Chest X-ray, AP view. Patient: 56 years old, sex F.
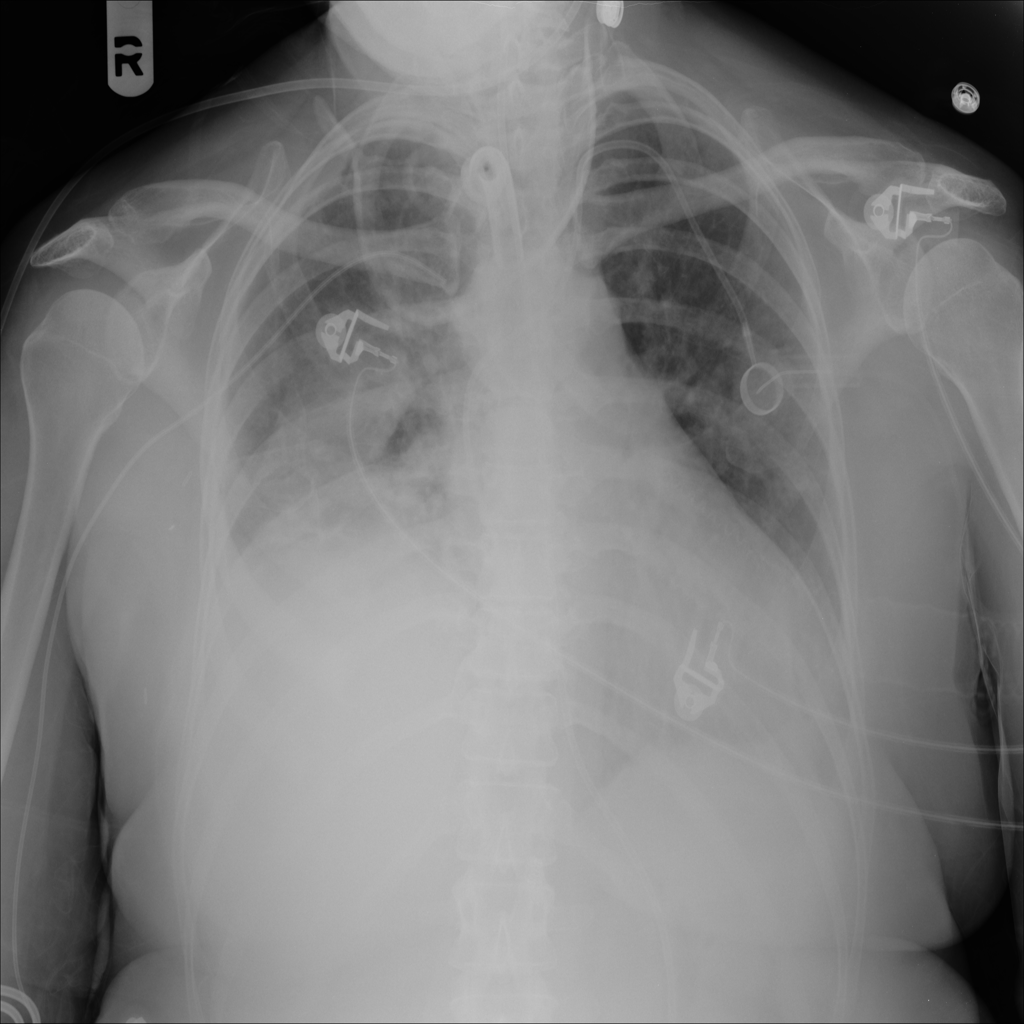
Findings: Infiltration